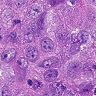
Metastatic tissue present: yes